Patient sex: M
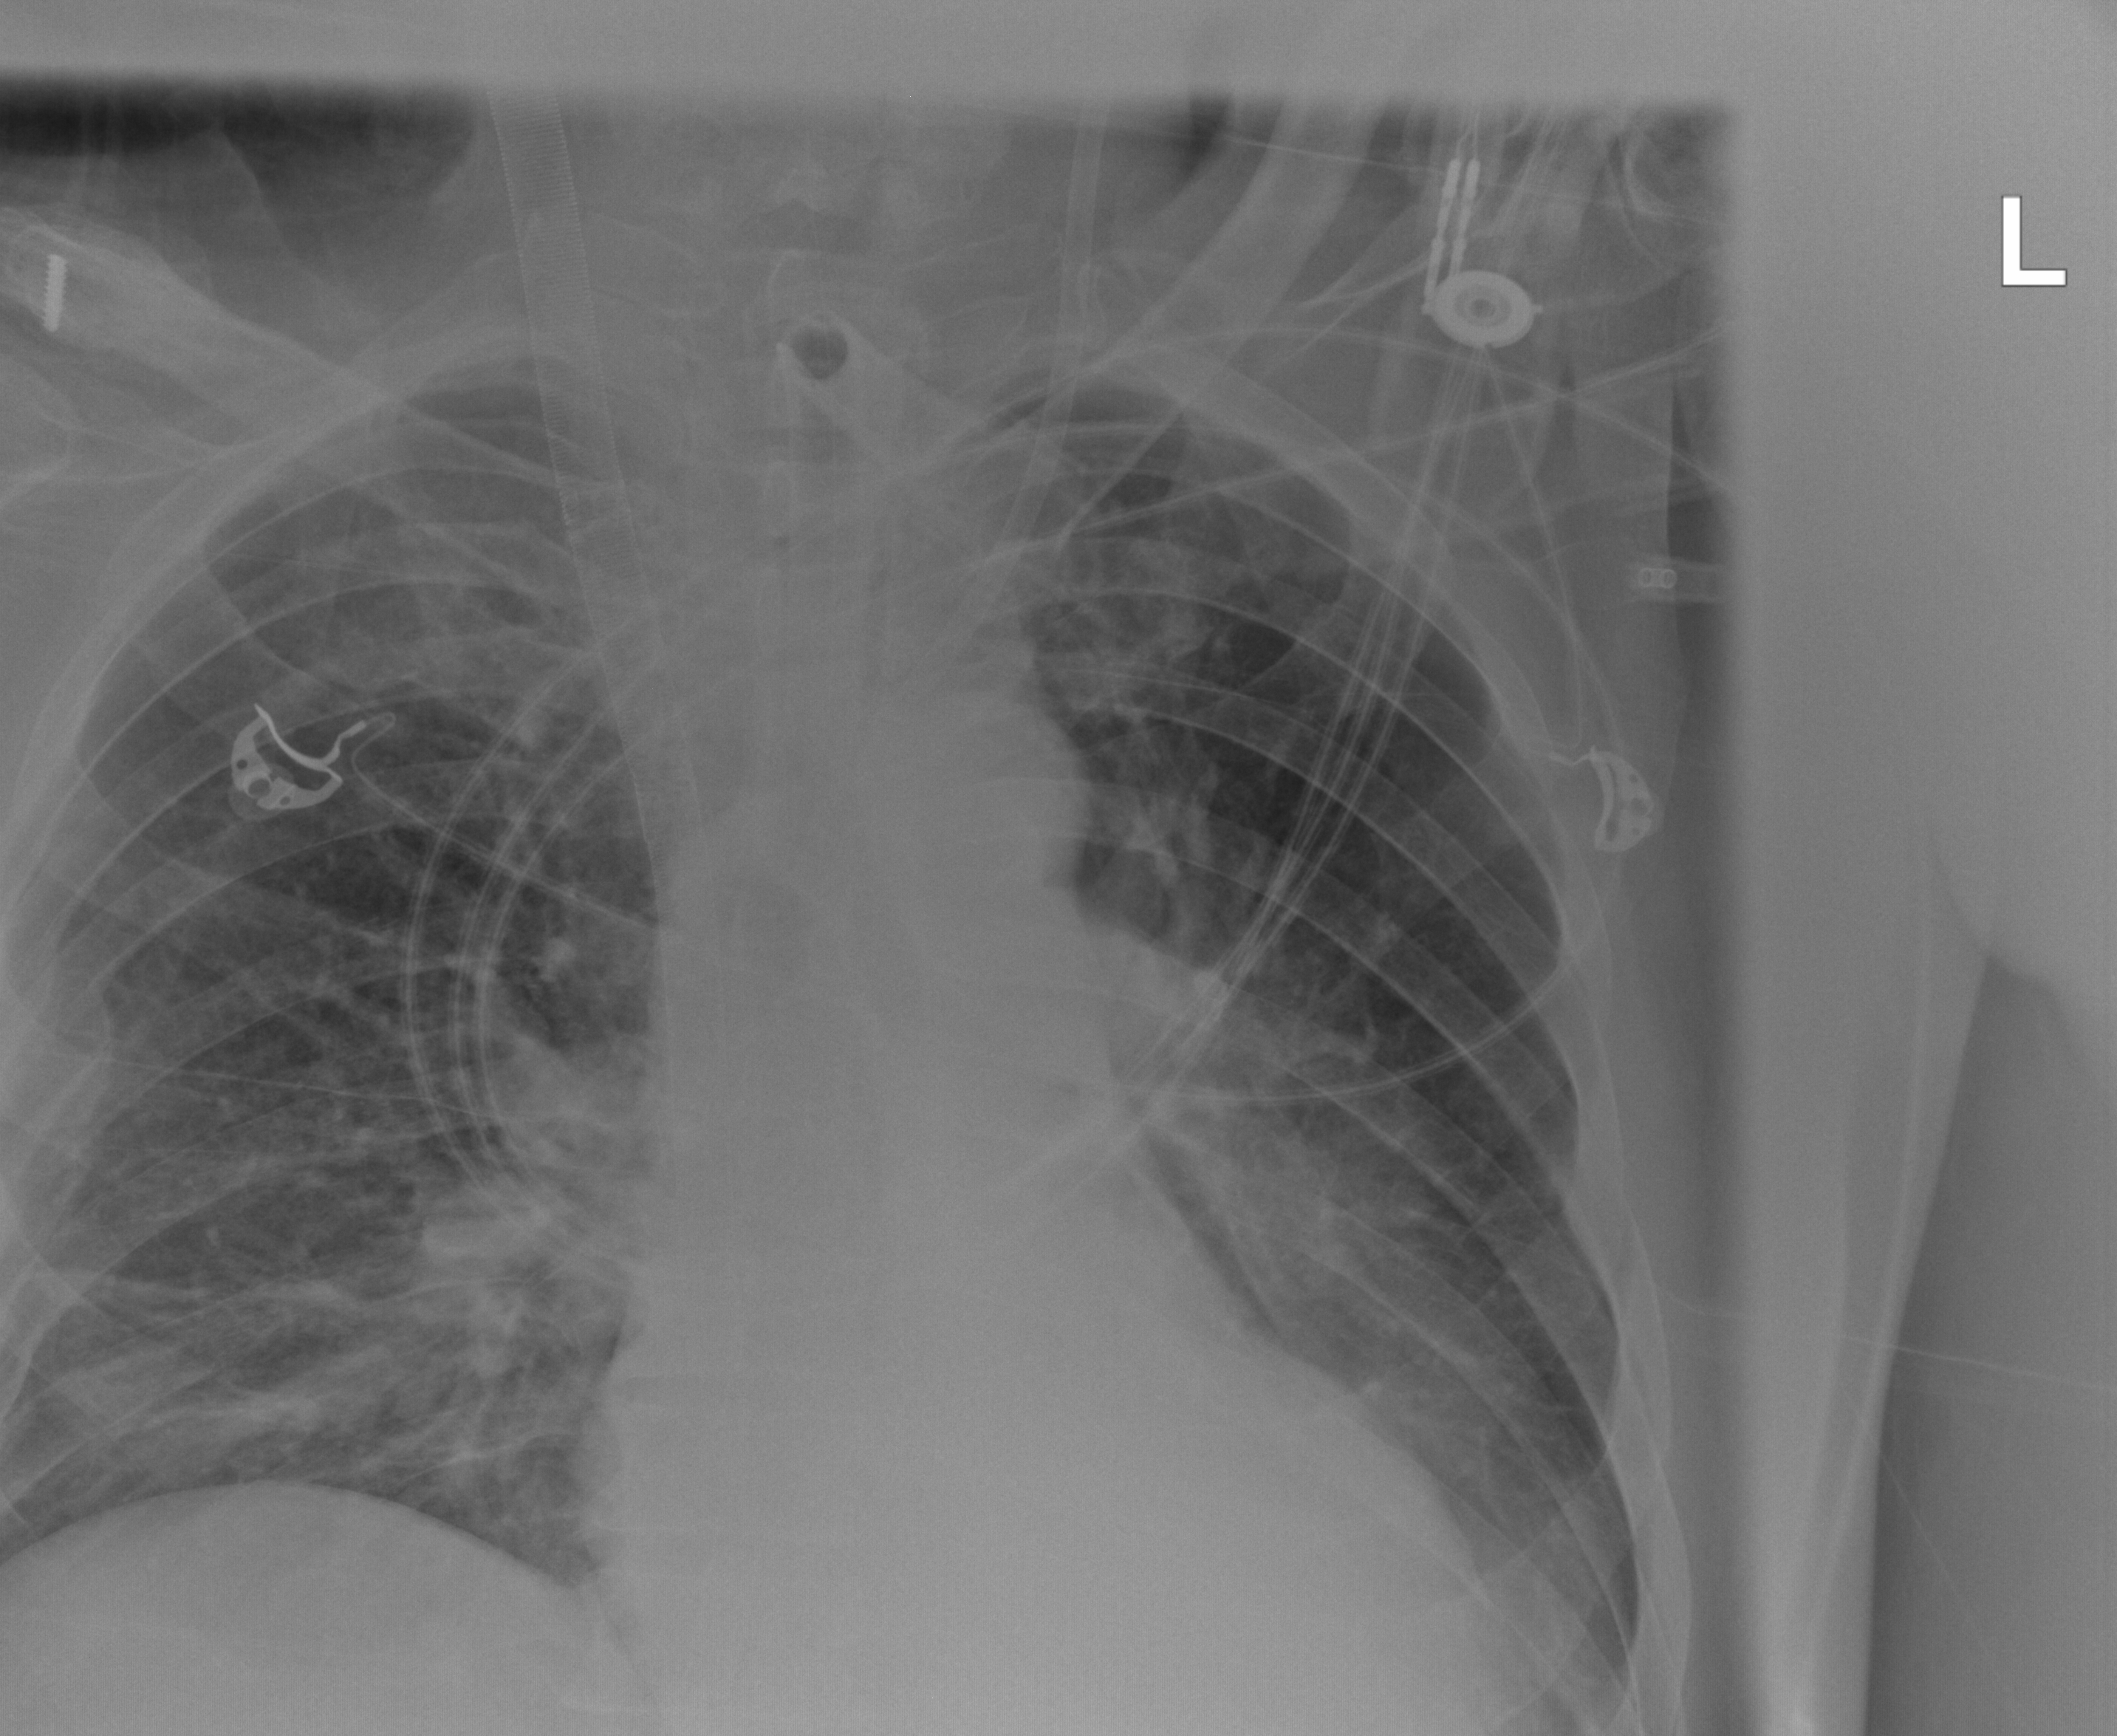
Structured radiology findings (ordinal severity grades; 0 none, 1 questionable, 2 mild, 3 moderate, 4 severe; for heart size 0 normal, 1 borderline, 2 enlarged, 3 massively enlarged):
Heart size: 1
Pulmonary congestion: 2
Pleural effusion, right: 0
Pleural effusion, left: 0
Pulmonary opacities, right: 2
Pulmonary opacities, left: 2
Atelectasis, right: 3
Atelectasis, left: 2